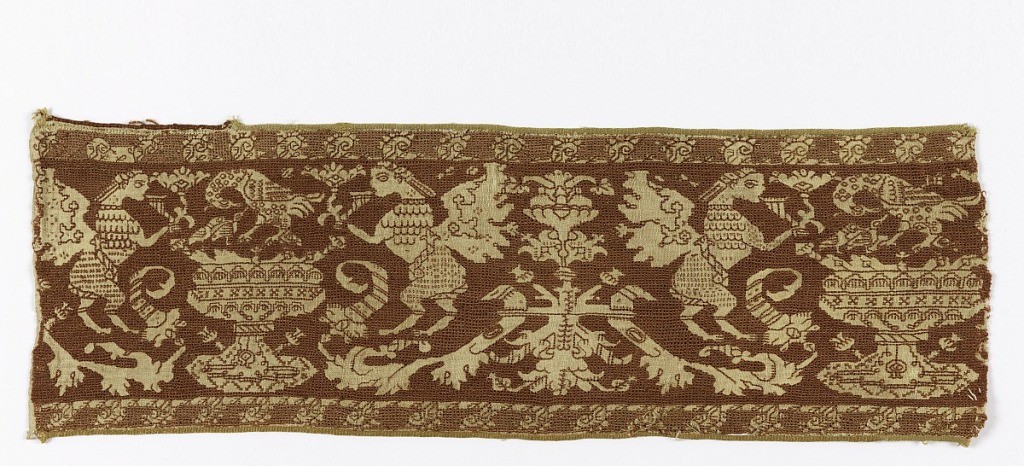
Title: Border
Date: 17th century
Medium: linen, silk Technique: embroidered
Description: Embroidery in design of plants forms and fantastic animals standing on either side of an urn on which is a pelican in her piety.